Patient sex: M
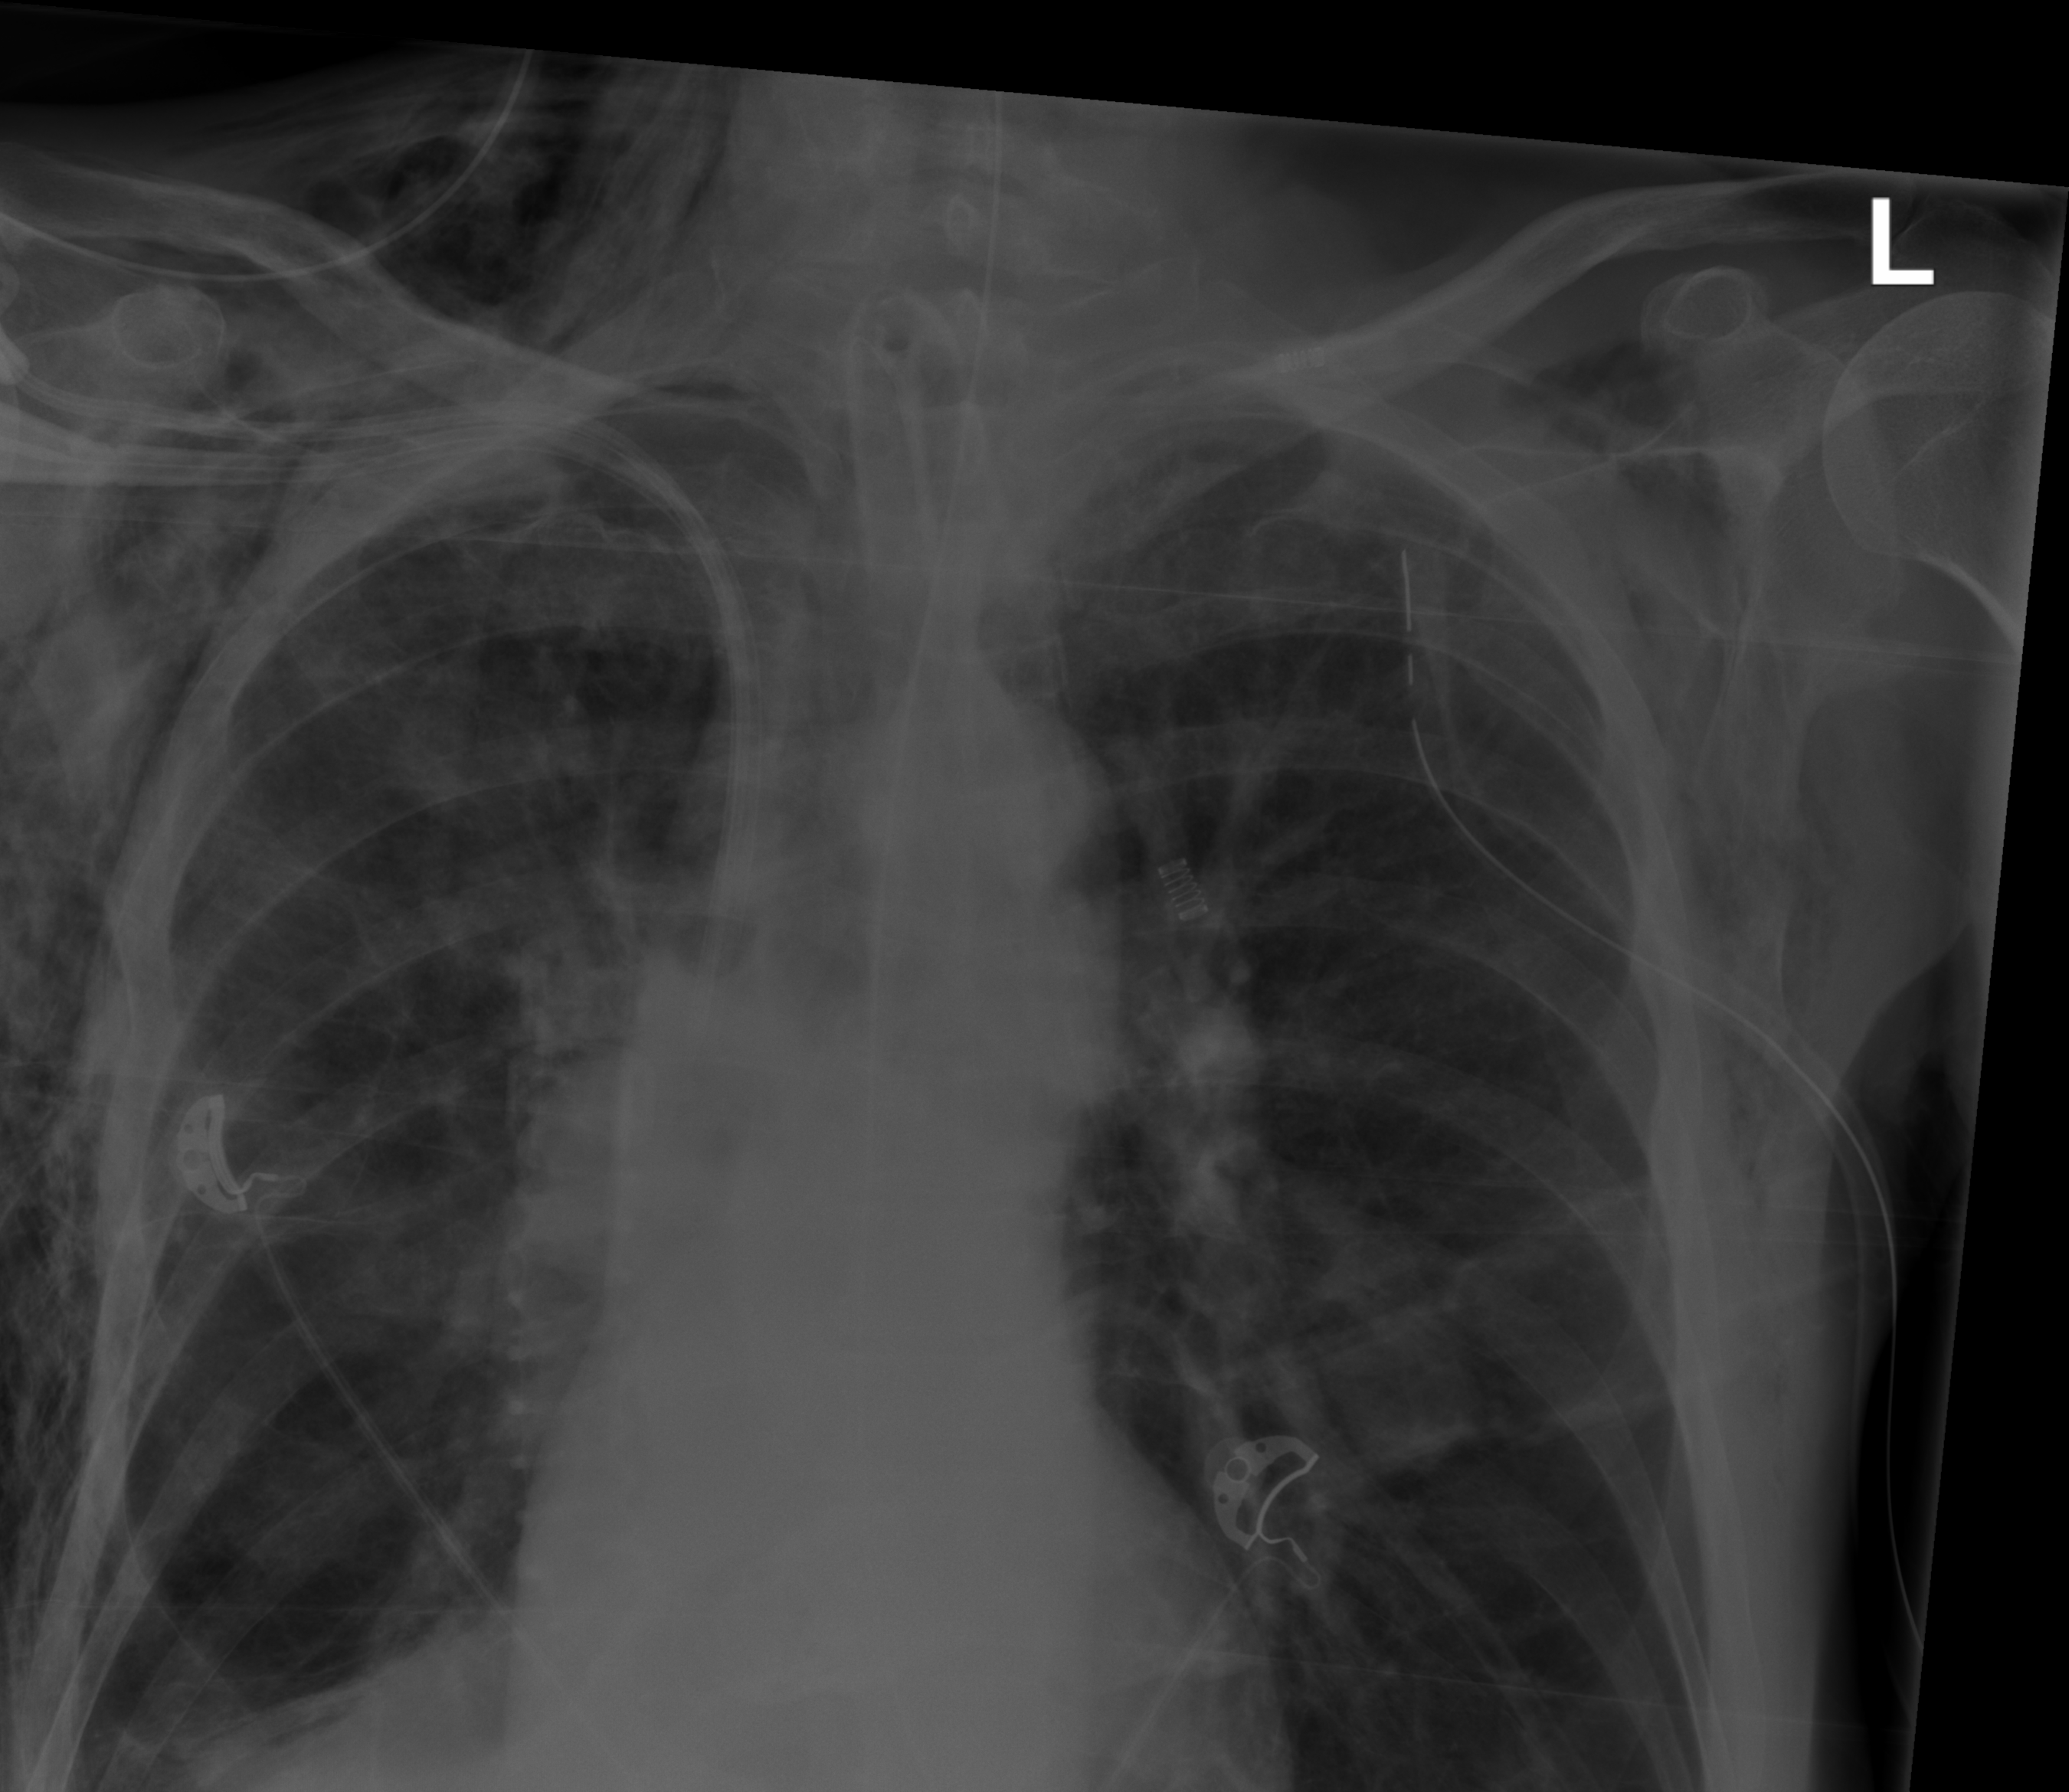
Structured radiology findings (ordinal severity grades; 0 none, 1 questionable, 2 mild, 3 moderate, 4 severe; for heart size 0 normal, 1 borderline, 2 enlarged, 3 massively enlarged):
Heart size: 0
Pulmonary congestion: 0
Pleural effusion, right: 2
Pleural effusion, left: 0
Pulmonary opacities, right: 0
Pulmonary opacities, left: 0
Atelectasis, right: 2
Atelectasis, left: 0